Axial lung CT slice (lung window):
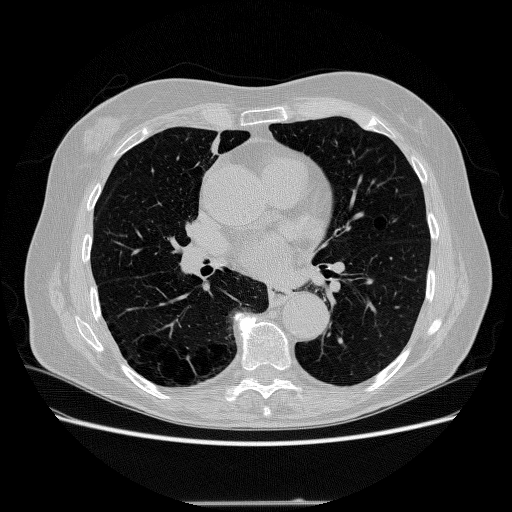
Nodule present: no